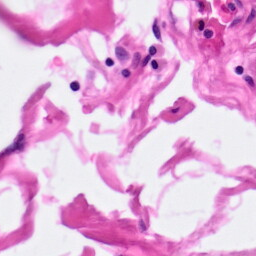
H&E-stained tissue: Pancreatic